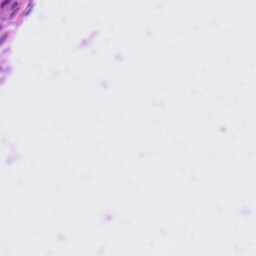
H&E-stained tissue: Tonsil